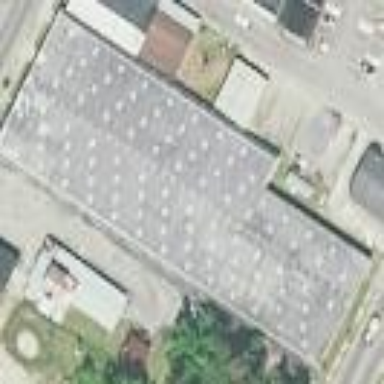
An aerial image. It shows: Warehouse building.